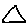
Label: triangle